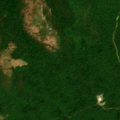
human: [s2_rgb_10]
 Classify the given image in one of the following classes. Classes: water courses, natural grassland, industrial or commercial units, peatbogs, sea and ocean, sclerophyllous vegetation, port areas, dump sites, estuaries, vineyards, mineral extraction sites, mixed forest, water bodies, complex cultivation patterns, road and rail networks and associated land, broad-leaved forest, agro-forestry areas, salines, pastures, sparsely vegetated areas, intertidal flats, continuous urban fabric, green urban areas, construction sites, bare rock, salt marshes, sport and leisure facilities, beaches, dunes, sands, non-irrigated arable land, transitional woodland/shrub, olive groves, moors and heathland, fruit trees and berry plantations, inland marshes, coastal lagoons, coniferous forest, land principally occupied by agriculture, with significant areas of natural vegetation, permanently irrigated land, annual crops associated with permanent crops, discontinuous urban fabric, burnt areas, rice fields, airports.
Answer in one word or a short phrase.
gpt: broad-leaved forest